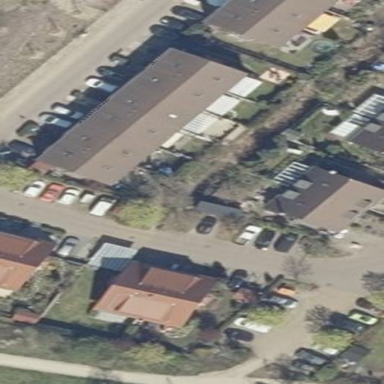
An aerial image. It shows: Terrace building.